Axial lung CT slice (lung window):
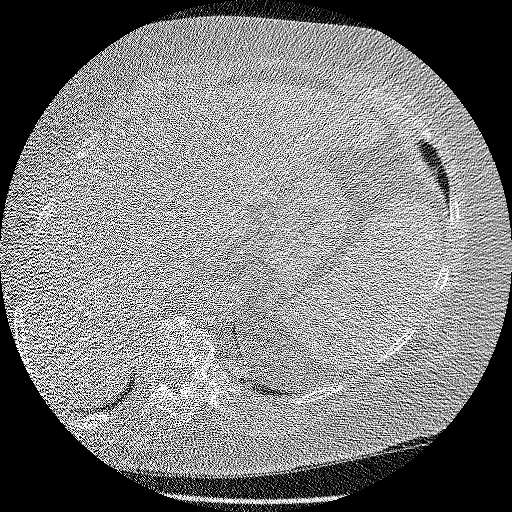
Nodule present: no